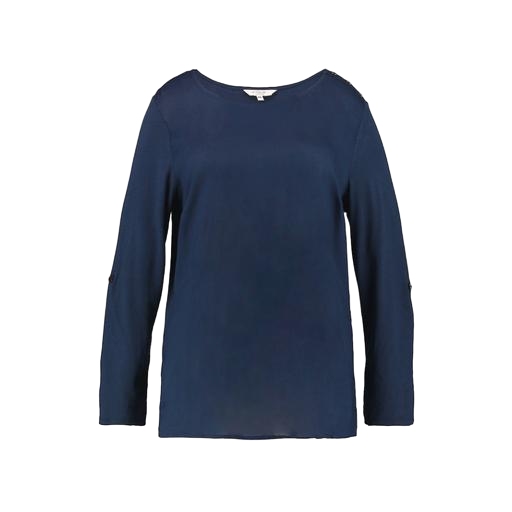
blue still long-sleeved top, blue longsleeved blouse, long sleeved navy blue top, white background